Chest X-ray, PA view. Patient: 61 years old, sex M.
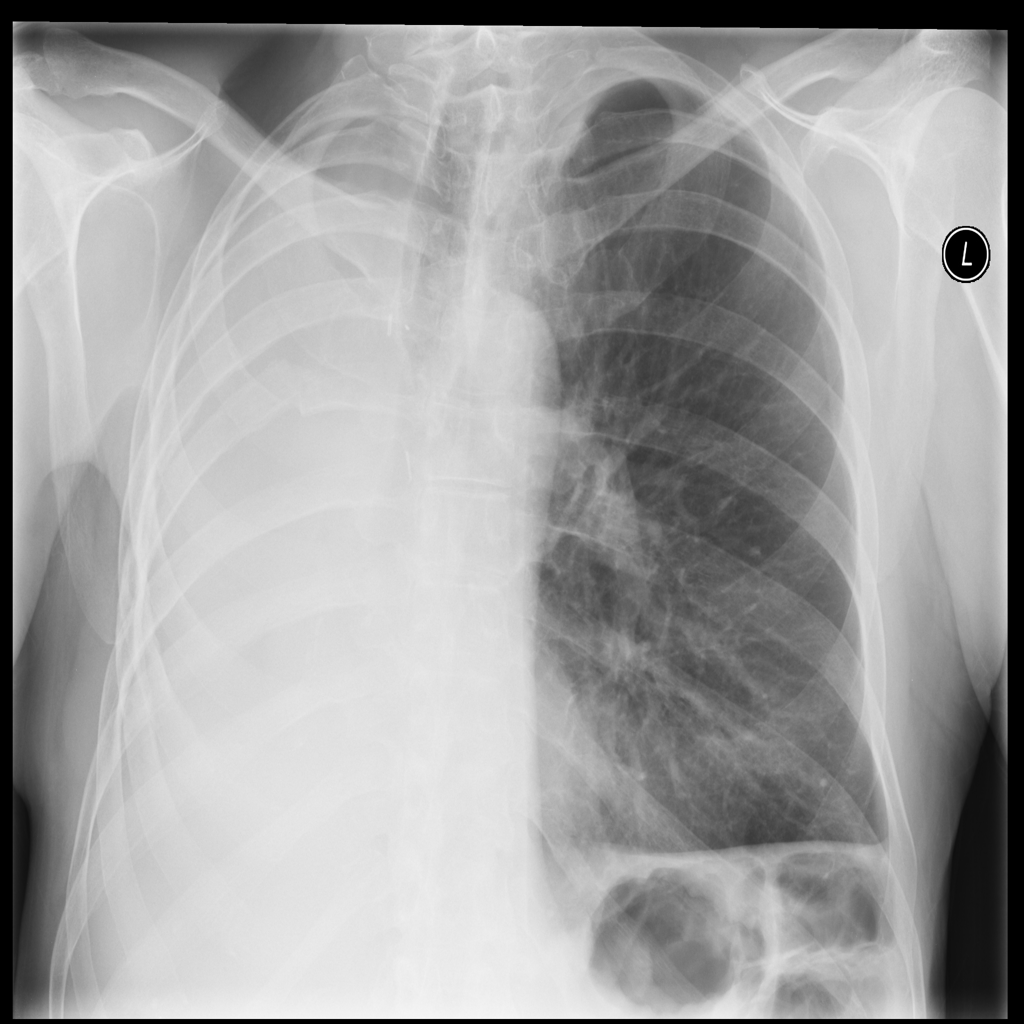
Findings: No Finding